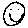
Label: smiley face